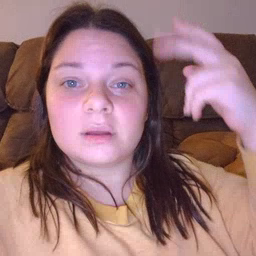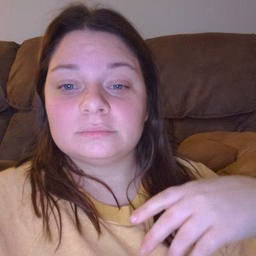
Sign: high